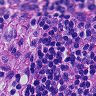
Metastatic tissue present: no